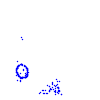
Particle: pion